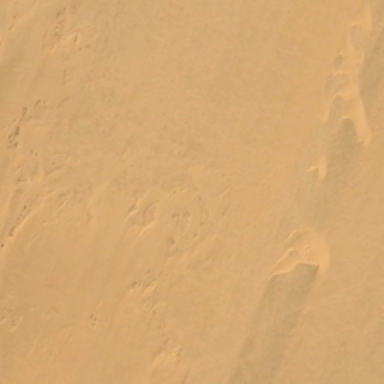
Some signs are in a piece of yellow sands .